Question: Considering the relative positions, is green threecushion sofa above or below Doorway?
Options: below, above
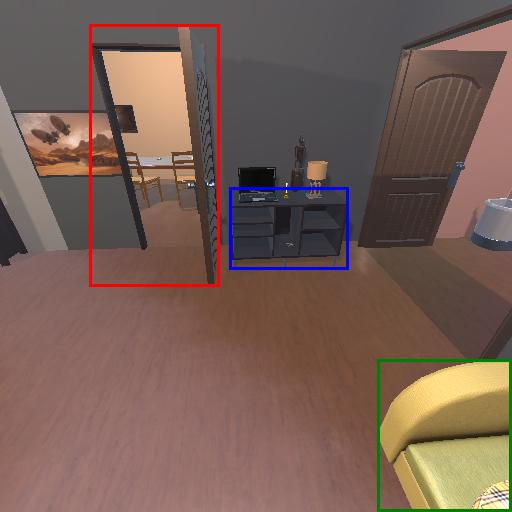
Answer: below